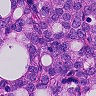
Metastatic tissue present: yes